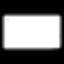
Label: mushroom